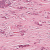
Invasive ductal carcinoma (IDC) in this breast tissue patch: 1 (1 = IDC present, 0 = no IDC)